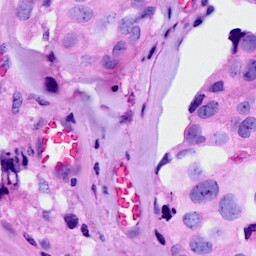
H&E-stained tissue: Breast